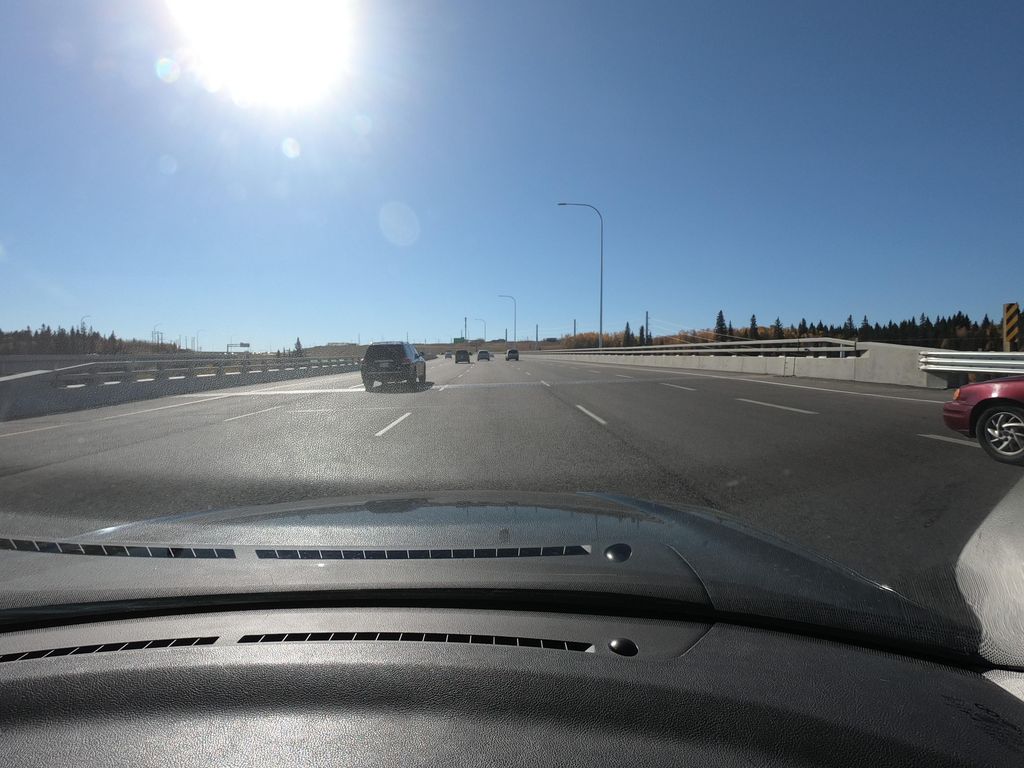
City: calgary